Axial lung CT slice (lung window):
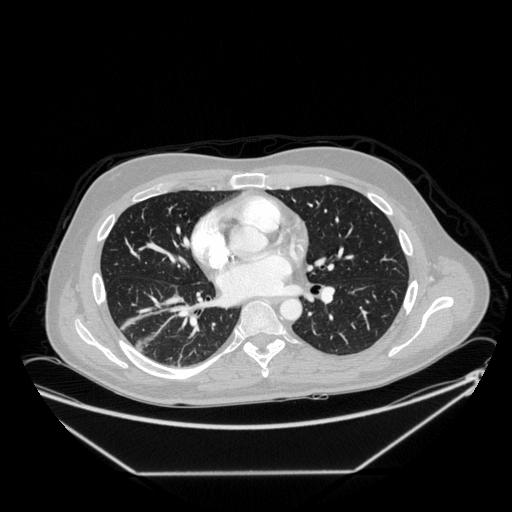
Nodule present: no